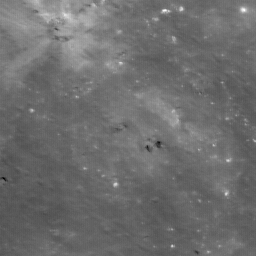
Host type: background_regolith
Lunar coordinates: latitude nan, longitude nan